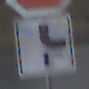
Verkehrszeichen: VerlaufVorfahrtsstrasse10
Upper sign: Stop
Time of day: SunriseSunset
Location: Outdoor (RoadRail)
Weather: PartlyCloudy
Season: NotSpecified
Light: Natural